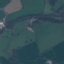
Label: Pasture